Question: i am using the follow test code to add an object to the GlobalInterfaceTable:
'''
function TForm1.AddSomethingToGit(): DWORD;
var
unk: IUnknown;
cookie: DWORD;
git: IGlobalInterfaceTable;
begin
unk := TCounter.Create;
if FGit = nil then
begin
git := CoGlobalInterfaceTable.Create;
Fgit := git; //yes, i didn't use InterlockedCompareExchange. Can you imagine trying to explain that syntax to people?
end;
OleCheck(Fgit.RegisterInterfaceInGlobal(unk, IUnknown, {out}cookie));
Result := cookie;
end;
'''
And i call the test code from a button handler:
'''
procedure TForm1.Button1Click(Sender: TObject);
begin
AddSomethingToGit();
end;
'''
And everything is good. The object it sitting in the global interface table, waiting to be extracted. i know it is still in there because the the destructor in TInterfacedObject has not been run e.g. breakpoint never hit:

> if i close the test app right now, then i will see the GlobalInterfaceTable call 'Release' on my object, freeing it. But that's during shutdown, for now i'm still in memory.
But if i call the same test function from an ADO callback:
'''
conn := CreateTrustedSqlServerConnection(serverName, defaultDatabaseName);
dataSet := TADODataSet.Create(nil);
dataSet.Connection := conn;
dataSet.OnFetchComplete := FetchComplete;
dataSet.CursorLocation := clUseClient;
dataSet.CommandText := 'WAITFOR DELAY ''00:00:03''; SELECT GETDATE() AS foo';
dataSet.CommandType := cmdText;
dataSet.ExecuteOptions := [eoAsyncFetch];
dataSet.Open();
'''
with the callback:
'''
procedure TForm1.FetchComplete(DataSet: TCustomADODataSet;
const Error: Error; var EventStatus: TEventStatus);
begin
AddSomethingToGit();
end;
'''
the object i placed into the Global Interface Table is destroyed as soon as the callback returns, hitting the breakpoint in 'TInterfacedObject'.
In reality i wouldn't be adding a dummy object to the GIT during the ADO async callback, <URL>. But when that didn't work we trim the failing code down to the bare-bones.
: i try to add an object to the Global Interface Table, but it gets destroyed as soon as i put it in there.
# Bonus Chatter
i thought maybe i had to manually call 'AddRef' before placing the object into the GIT, but the GIT method calls 'AddRef' itself.
How to construct an 'IGlobalInterfaceTable':
'''
class function CoGlobalInterfaceTable.Create: IGlobalInterfaceTable;
begin
// There is a single instance of the global interface table per process, so all calls to this function in a process return the same instance.
OleCheck(CoCreateInstance(CLSID_StdGlobalInterfaceTable, nil, CLSCTX_INPROC_SERVER, IGlobalInterfaceTable, Result));
end;
'''
with the (not my) Delphi translation of the interface:
'''
IGlobalInterfaceTable = interface(IUnknown)
['{<PHONE>-C000-<PHONE>}']
function RegisterInterfaceInGlobal(pUnk: IUnknown; const riid: TIID; out dwCookie: DWORD): HRESULT; stdcall;
function RevokeInterfaceFromGlobal(dwCookie: DWORD): HRESULT; stdcall;
function GetInterfaceFromGlobal(dwCookie: DWORD; const riid: TIID; out ppv): HRESULT; stdcall;
end;
'''
And for completeness:
'''
const
CLSID_StdGlobalInterfaceTable : TGUID = '{<PHONE>-C000-<PHONE>}';
'''
# Update One
i desperately wanted to avoid adding object, for fear someone would think my object was screwed up. That's why originally i demonstrated with Delphi's in-built 'TInterfacedObject'. In order to confirm that it really is object that's being destroyed, i changed references in the question from 'TInterfacedObject' to 'TCounter':
'''
TCounter = class(TInterfacedObject, IUnknown)
private
FFingerprint: string;
public
constructor Create;
destructor Destroy; override;
end;
{ TCounter }
constructor TCounter.Create;
begin
inherited Create;
FFingerprint := 'Rob Kennedy';
end;
destructor TCounter.Destroy;
begin
if FFingerprint = 'Rob Kennedy' then
Beep;
inherited;
end;
'''
And my 'TCounter.Destroy' is hit.
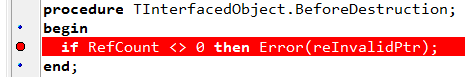
Answer: i figured out the problem; it's likely an (undocumented) fundamental limitation of <URL> that makes it essentially unusable:
> Any object added to the GlobalInterfaceTable must be retrieved before the apartment is torn down.
Running the following from a separate thread:
'''
procedure TAddToGitThread.Execute;
var
unk: IUnknown;
cookie: DWORD;
git: IGlobalInterfaceTable;
begin
CoInitialize(nil);
try
unk := TCounter.Create;
git := CoGlobalInterfaceTable.Create;
OleCheck(git.RegisterInterfaceInGlobal(unk, IUnknown, {out}cookie));
unk := nil;
finally
CoUninitialize; <--objects added from this apartment Released
end;
end;
'''
As soon as the apartment associated with the separate thread is : any objects still in the GlobalInterfaceTable are flushed.
This makes it impossible the post messages containing GIT cookie values between threads.
Even artificially inflating the reference count, to prevent object destruction won't help you:
'''
procedure TAddToGitThread.Execute;
var
unk: IUnknown;
cookie: DWORD;
git: IGlobalInterfaceTable;
begin
CoInitialize(nil);
try
unk := TCounter.Create;
unk._AddRef; //inflate reference count to prevent destruction on apartment teardown
git := CoGlobalInterfaceTable.Create;
OleCheck(git.RegisterInterfaceInGlobal(unk, IUnknown, {out}cookie));
unk := nil;
finally
CoUninitialize; <--object added from this apartment is Released, but not freed
end;
end;
'''
Even though the object was not (because we inflated the reference count), it will . Asking for it will just fail:
'''
hr := _git.GetInterfaceFromGlobal(_cookie, IUnknown, {out}unk);
'''
returns
> 0x80070057 The parameter is incorrect
You wanted to use that object added to the GIT? You had should have grabbed it while you didn't have the chance!
i hate bugs where i do nothing wrong, but it still fails.